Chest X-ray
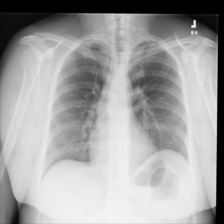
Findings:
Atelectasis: negative
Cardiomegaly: negative
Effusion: negative
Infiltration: positive
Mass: negative
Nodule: negative
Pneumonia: negative
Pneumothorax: negative
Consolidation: negative
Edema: negative
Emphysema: negative
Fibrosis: negative
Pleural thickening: negative
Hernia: negative